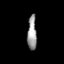
Tissue: lung
Cell type: Endothelial cells
Senescence score: 0.6319
Nuclear area (px): 309
Mean DAPI intensity: 153.172